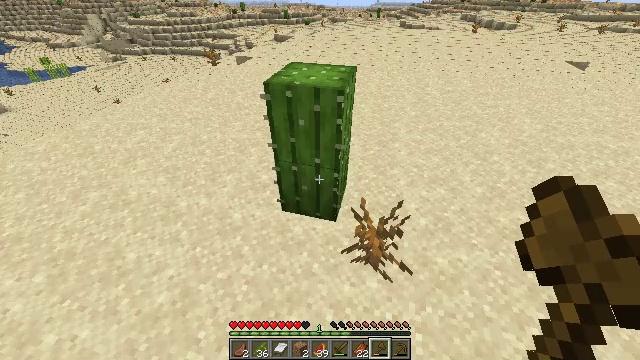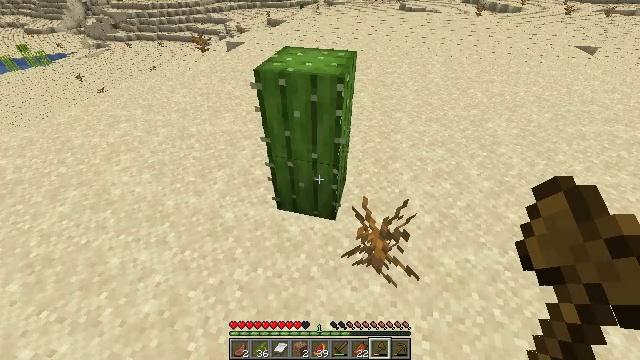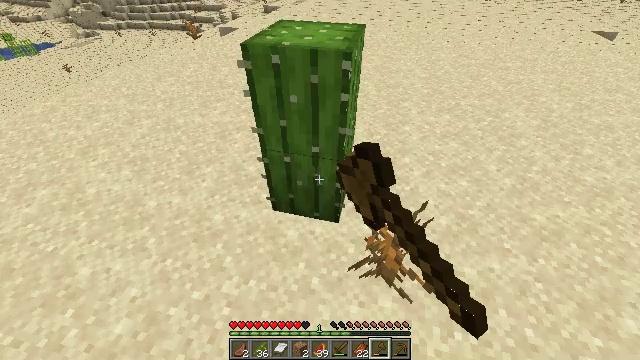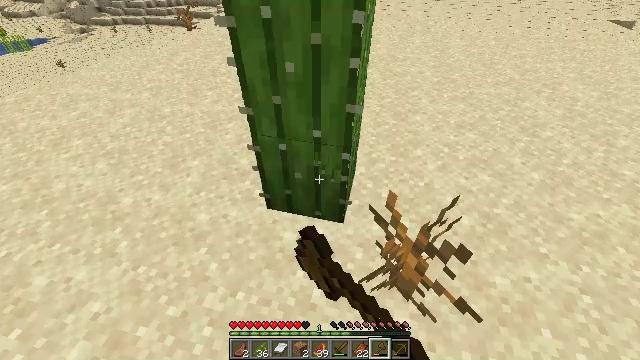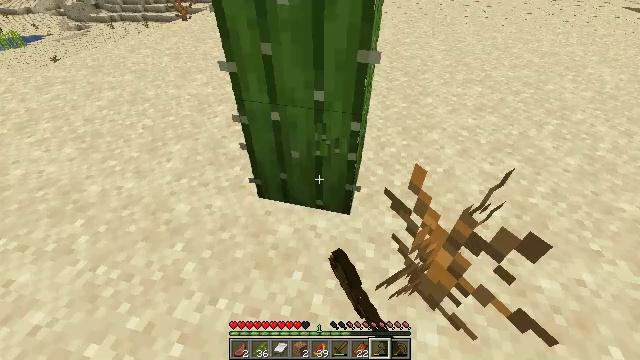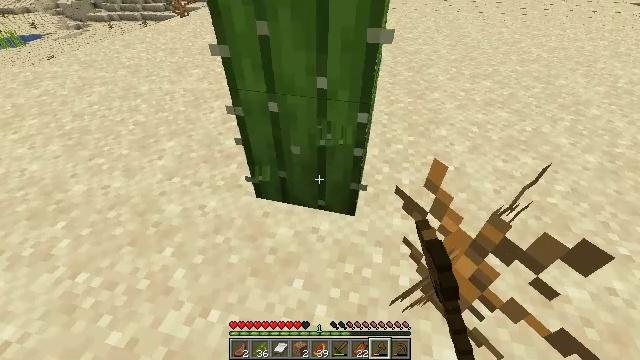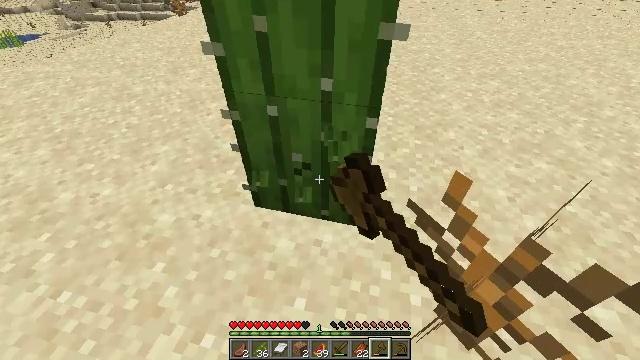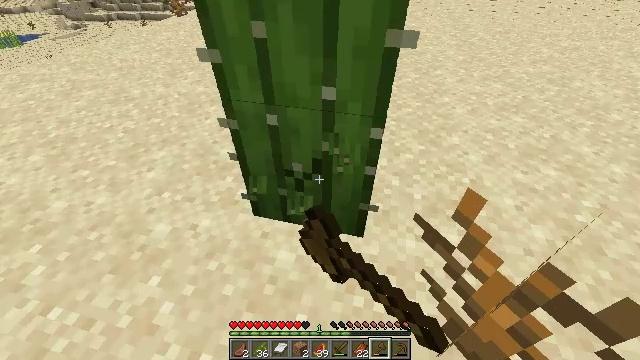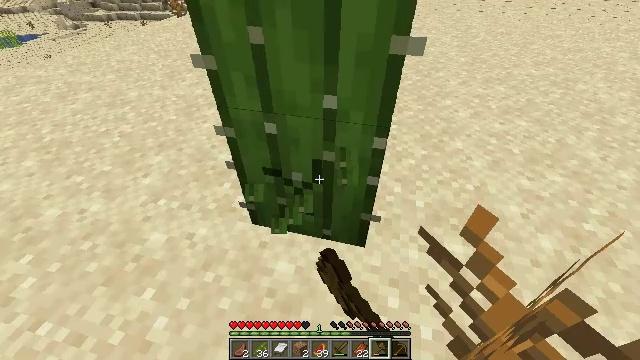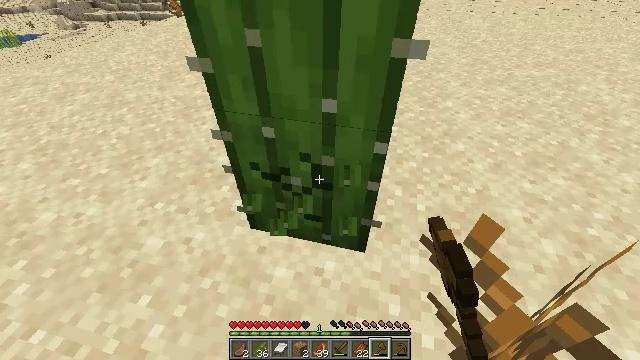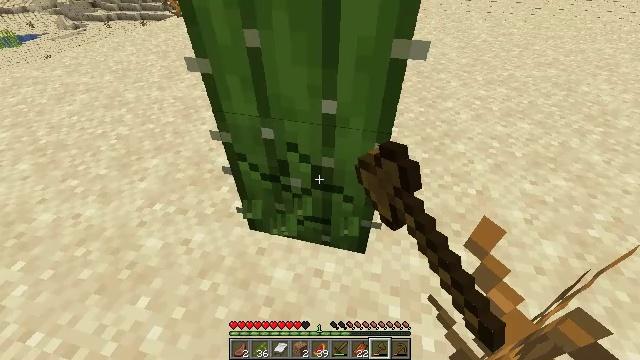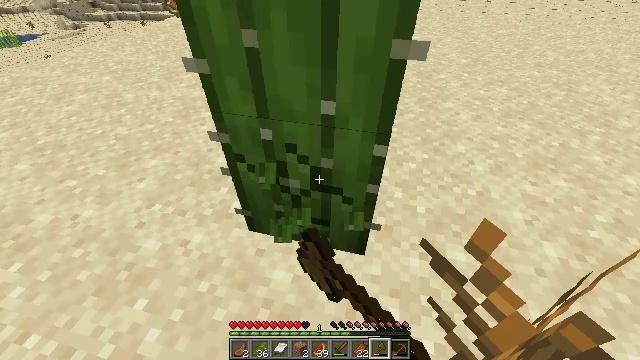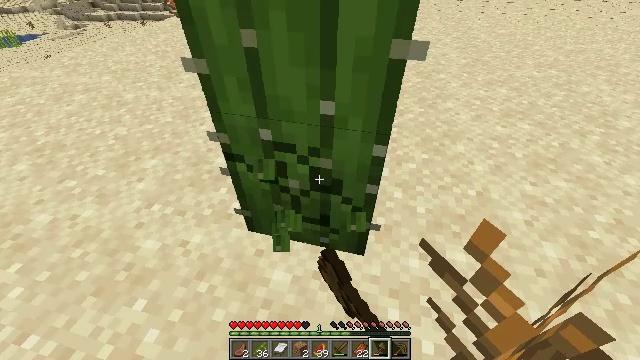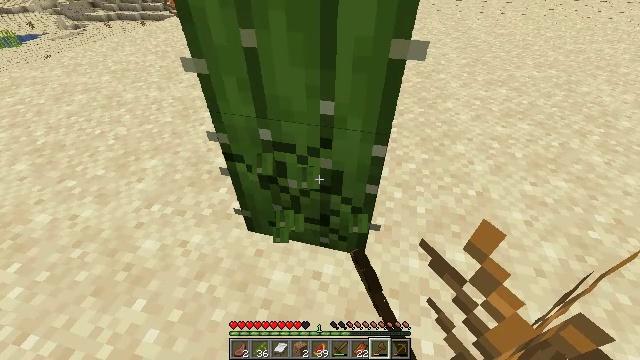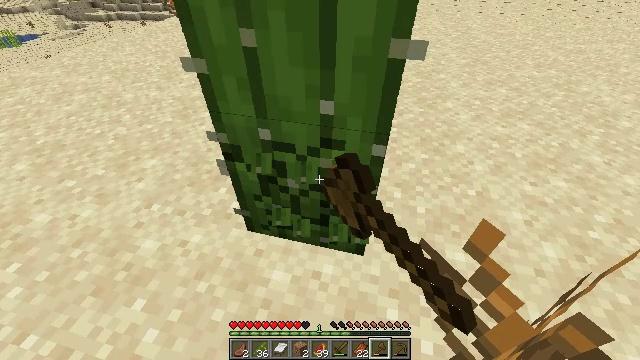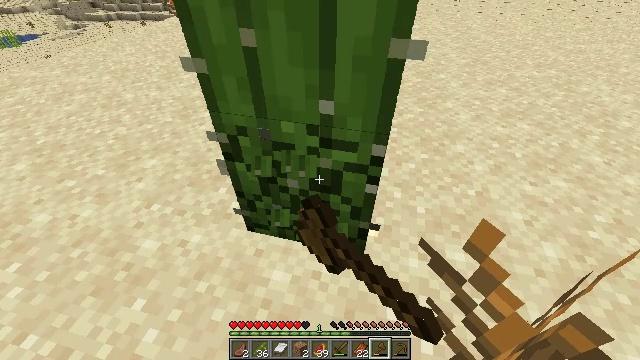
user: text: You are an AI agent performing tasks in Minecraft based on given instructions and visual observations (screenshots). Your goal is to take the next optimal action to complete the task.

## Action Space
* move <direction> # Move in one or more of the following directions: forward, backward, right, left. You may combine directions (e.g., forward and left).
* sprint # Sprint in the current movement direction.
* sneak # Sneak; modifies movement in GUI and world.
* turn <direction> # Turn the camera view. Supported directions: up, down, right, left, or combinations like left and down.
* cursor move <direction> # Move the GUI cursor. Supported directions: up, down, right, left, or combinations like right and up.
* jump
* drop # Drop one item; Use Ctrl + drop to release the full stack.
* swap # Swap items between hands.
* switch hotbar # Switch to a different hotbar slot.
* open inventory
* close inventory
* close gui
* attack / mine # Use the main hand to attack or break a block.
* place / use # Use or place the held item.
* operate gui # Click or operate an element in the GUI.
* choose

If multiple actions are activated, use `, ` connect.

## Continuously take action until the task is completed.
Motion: motion action
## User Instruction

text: Harvest the cactus plant.
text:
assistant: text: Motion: turn down, attack / mine
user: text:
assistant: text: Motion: turn down, attack / mine
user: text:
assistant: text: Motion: attack / mine
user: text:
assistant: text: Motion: attack / mine
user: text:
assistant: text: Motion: attack / mine
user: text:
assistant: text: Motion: attack / mine
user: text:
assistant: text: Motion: attack / mine
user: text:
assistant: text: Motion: attack / mine
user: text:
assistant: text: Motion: attack / mine
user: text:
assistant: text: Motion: attack / mine
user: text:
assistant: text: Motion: attack / mine
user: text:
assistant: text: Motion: attack / mine
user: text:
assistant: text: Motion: attack / mine
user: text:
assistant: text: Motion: attack / mine
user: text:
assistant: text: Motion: attack / mine
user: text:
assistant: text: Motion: attack / mine
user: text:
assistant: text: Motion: attack / mine
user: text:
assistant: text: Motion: attack / mine
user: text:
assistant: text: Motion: attack / mine
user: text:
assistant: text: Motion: turn right and up, attack / mine
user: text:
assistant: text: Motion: turn up, attack / mine
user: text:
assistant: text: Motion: turn left and up, attack / mine
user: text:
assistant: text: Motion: turn up, attack / mine
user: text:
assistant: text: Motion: attack / mine
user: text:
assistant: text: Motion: attack / mine
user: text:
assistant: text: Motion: attack / mine
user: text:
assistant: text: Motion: attack / mine
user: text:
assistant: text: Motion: attack / mine
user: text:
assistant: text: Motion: attack / mine
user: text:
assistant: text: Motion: attack / mine